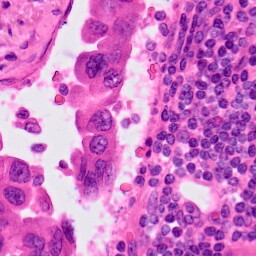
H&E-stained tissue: Lung